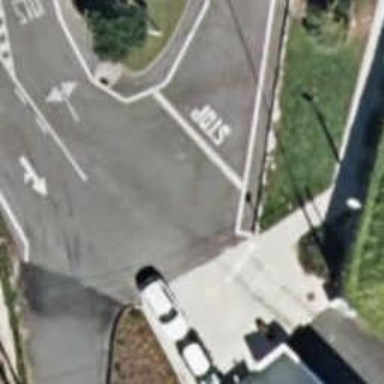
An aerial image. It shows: Stop road.